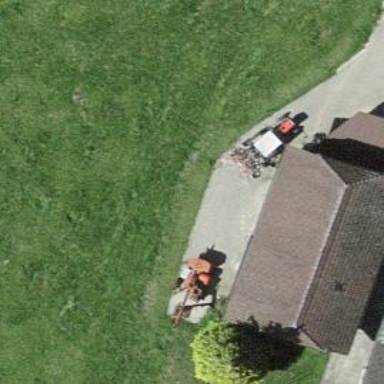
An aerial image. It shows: Rural barn.